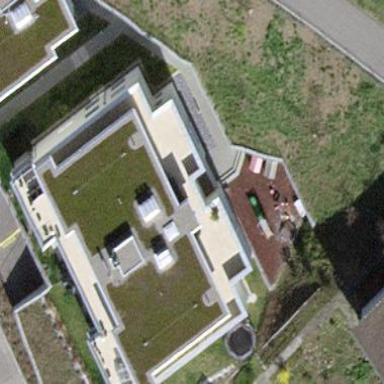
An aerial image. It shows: Residential building.